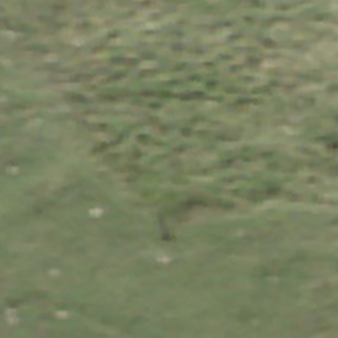
Label: other